Question: I am trying to use Jint in my C# WinForms Application but NuGet is refusing to install the package. I can install other packages perfectly fine including this one called JavaScriptEngineSwitcher.Jint. I googled around and couldn't find anyone else with the same problem. The error says it has a problem with the .NET Framework version but it is my understanding that 4.0 should be just fine (even so, I played around with it but nothing worked).
<URL>

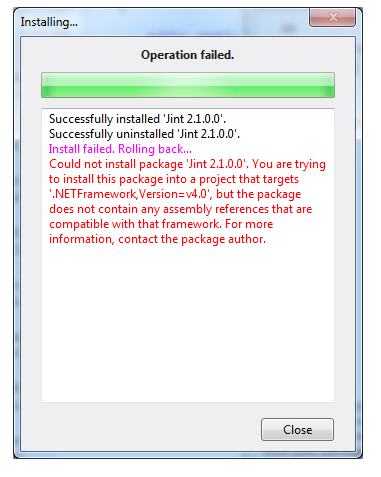
Answer: The package does work fine in .NET 4.0 packages. Make sure you have the latest update of the Package Manager console. If it is updated or udpating doesn't work, try restarting Visual Studio and try again.